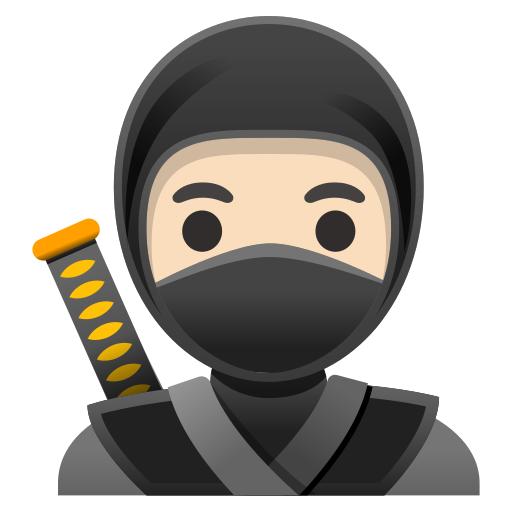
Emoji: 🥷🏻